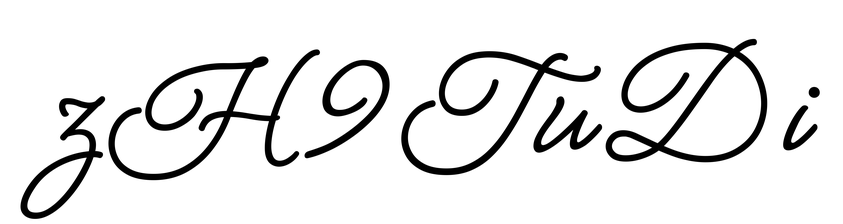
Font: MeowScript-Regular